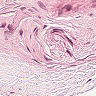
Metastatic tissue present: no